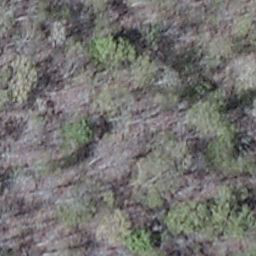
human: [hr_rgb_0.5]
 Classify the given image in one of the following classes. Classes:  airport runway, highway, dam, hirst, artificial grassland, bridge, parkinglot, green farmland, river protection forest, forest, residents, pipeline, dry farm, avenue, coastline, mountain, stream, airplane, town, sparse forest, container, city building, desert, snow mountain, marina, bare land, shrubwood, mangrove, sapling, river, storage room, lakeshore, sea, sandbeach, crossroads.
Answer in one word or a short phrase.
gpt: shrubwood